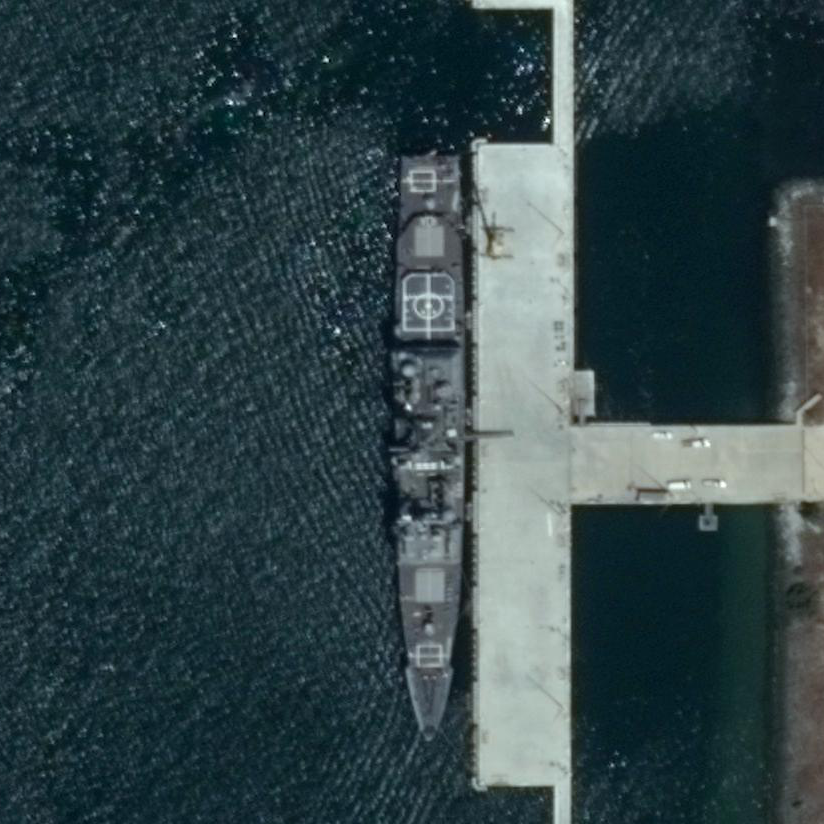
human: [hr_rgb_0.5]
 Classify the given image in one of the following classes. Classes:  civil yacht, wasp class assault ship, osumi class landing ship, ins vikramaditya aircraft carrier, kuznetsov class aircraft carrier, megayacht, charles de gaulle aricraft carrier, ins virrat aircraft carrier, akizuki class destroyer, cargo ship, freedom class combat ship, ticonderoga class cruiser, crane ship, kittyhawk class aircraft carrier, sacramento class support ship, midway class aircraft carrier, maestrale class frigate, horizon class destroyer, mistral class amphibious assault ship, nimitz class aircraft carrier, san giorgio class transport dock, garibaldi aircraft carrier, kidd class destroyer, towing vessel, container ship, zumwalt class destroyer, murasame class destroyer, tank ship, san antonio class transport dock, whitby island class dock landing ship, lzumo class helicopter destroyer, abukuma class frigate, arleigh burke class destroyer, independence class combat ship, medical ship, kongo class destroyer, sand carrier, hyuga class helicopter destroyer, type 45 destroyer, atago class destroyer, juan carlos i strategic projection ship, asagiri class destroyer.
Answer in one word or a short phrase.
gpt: Ticonderoga class cruiser